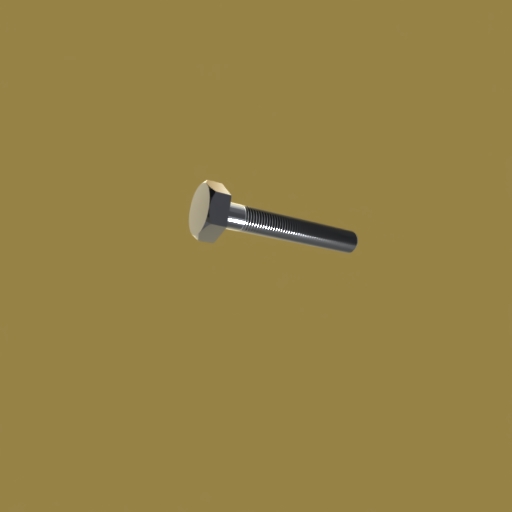
Label: bolt